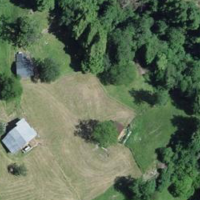
EUNIS habitat code: 24
Species observed at this site:
Geum urbanum
Garrulus glandarius
Acer pseudoplatanus